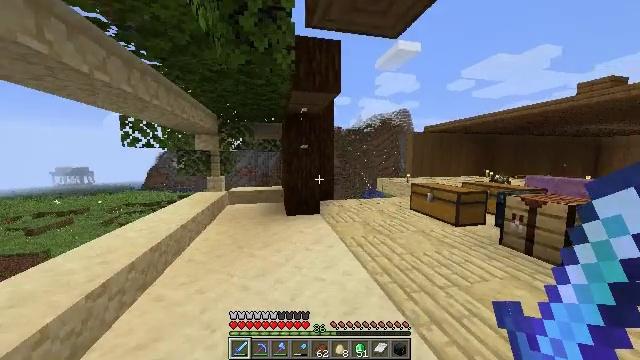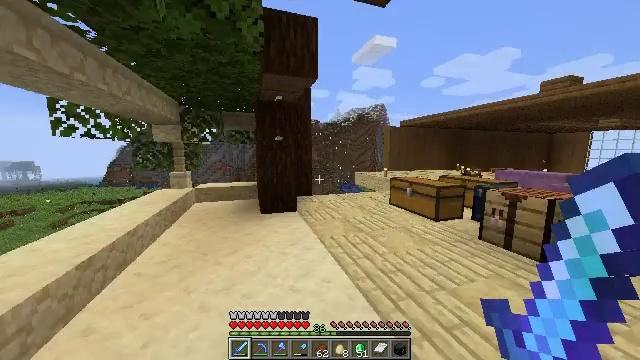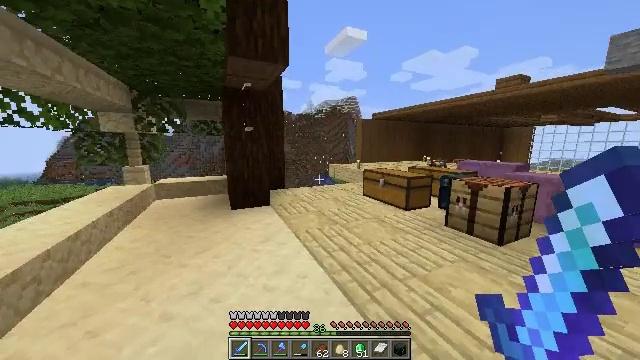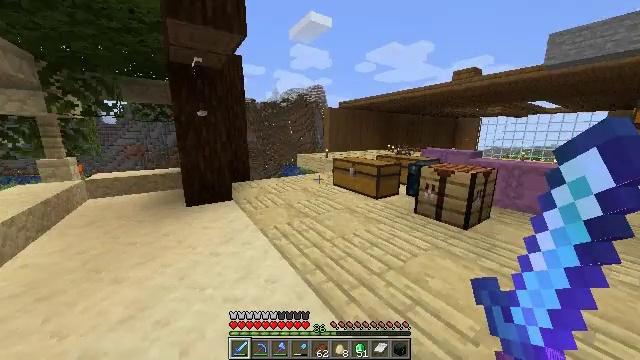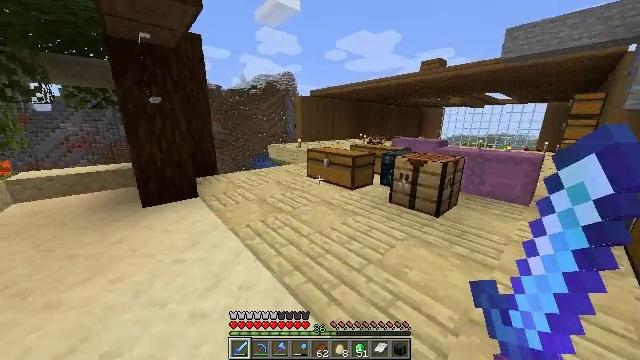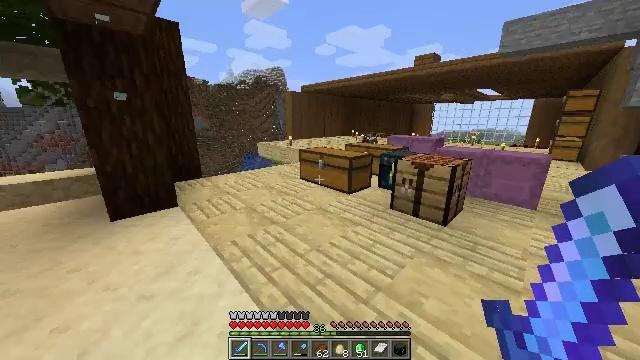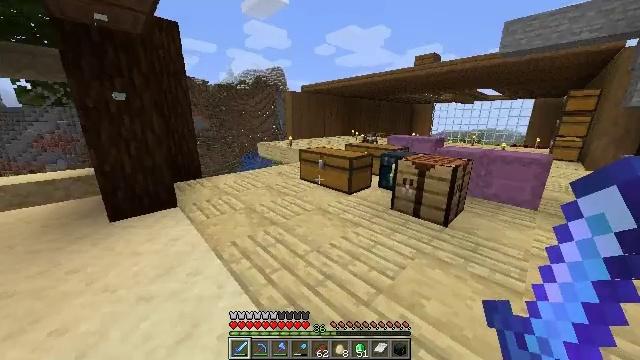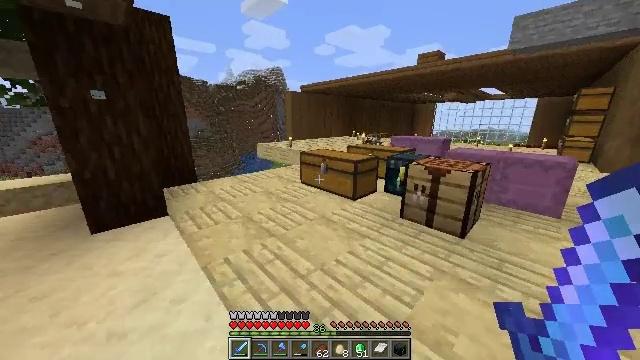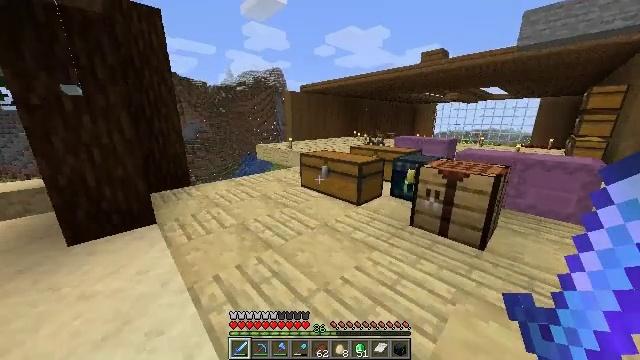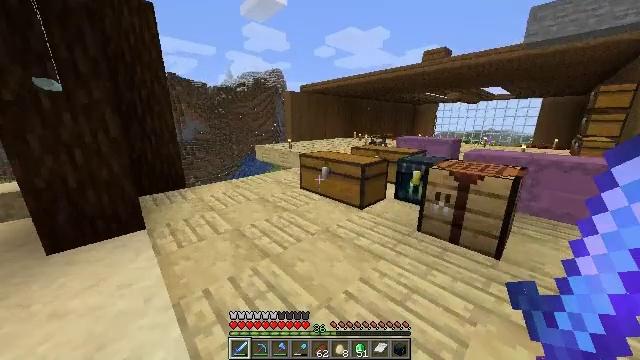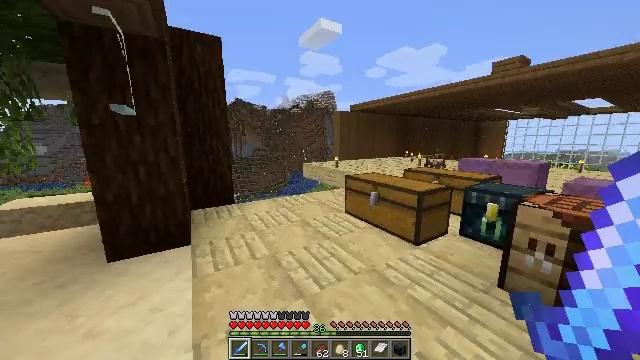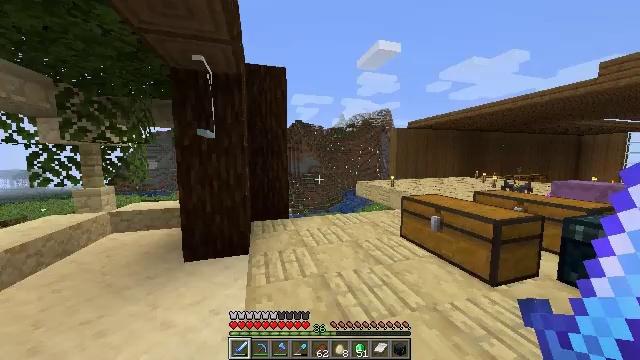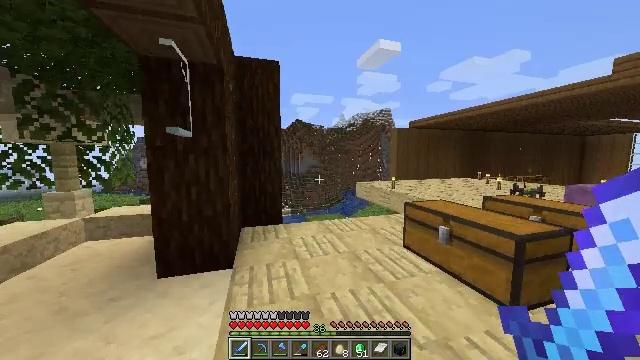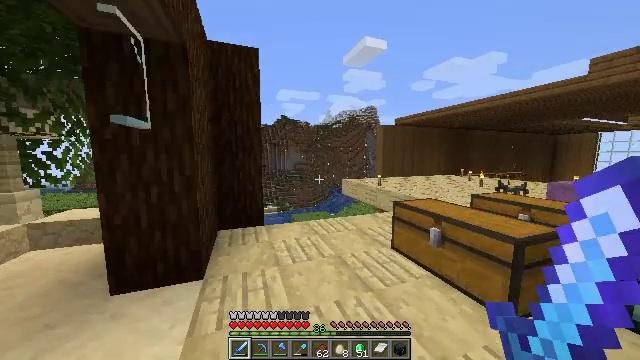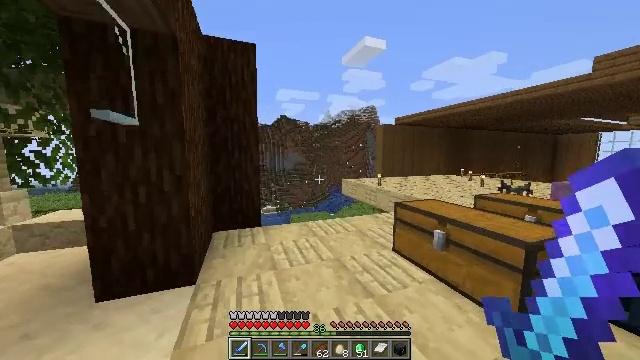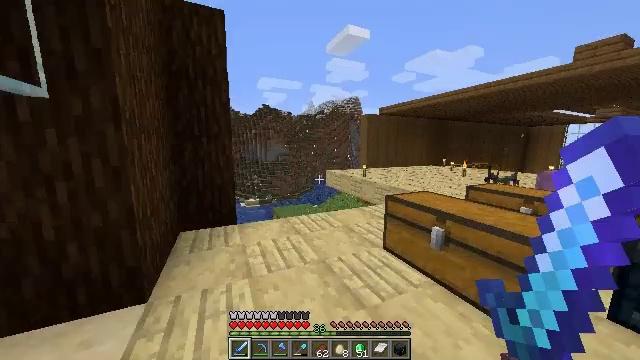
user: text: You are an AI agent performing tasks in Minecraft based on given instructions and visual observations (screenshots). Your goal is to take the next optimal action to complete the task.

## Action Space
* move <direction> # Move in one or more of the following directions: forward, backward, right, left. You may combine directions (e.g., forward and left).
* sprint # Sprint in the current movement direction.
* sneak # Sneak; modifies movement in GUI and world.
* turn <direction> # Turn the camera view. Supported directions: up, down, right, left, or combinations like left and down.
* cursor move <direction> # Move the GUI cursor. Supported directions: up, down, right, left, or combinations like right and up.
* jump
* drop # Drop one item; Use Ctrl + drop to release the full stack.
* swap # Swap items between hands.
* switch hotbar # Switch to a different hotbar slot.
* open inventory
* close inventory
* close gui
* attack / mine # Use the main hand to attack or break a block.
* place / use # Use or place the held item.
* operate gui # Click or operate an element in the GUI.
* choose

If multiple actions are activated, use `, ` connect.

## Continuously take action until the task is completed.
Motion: motion action
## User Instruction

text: Destroy the glass pane to clear a path.
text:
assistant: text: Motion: move forward, sprint, turn right and down
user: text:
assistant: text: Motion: move forward, sprint, turn right and down
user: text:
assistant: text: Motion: move forward, sprint, turn right and down
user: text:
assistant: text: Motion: move forward, sprint, turn right and down
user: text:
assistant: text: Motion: move forward, sprint, turn right
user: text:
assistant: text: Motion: move forward, sprint
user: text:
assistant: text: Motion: move forward, sprint
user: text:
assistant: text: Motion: move forward, sprint
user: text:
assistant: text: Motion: move forward, sprint
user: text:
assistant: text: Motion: move forward, sprint, turn left and up
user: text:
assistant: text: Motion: move forward, sprint, turn left and up
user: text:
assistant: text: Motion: move forward, sprint
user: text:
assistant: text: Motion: move forward, sprint, turn right
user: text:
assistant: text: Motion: move forward, sprint
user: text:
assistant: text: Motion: move forward, sprint, turn right and down
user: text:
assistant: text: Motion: move forward, sprint, turn right and down
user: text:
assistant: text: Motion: move forward, sprint
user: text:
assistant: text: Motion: move forward, sprint, turn left
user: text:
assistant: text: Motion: turn left and up
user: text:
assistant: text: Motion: turn left and up
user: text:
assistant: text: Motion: turn left and up, switch to hotbar 2
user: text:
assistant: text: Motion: turn left and up, switch to hotbar 2
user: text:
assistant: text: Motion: turn left and up, switch to hotbar 2
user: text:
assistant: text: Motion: turn left and up
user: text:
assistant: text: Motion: turn left and up
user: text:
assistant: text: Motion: turn up
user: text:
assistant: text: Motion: attack / mine
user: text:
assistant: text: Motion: turn left, attack / mine
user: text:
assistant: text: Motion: turn left, attack / mine
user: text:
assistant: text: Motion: turn left and down, attack / mine